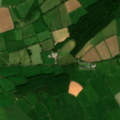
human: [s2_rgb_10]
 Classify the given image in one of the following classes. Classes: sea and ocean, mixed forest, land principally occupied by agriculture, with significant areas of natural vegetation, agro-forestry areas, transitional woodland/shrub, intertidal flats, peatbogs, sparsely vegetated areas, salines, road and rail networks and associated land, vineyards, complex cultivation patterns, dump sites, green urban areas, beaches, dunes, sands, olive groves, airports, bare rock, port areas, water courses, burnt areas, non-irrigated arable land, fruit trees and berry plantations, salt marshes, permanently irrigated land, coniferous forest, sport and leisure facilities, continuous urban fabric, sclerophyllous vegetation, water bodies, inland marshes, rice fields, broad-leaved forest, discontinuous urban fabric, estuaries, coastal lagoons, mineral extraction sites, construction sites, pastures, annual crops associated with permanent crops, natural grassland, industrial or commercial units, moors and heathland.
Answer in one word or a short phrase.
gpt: pastures, broad-leaved forest